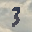
Label: 3